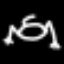
Label: frog